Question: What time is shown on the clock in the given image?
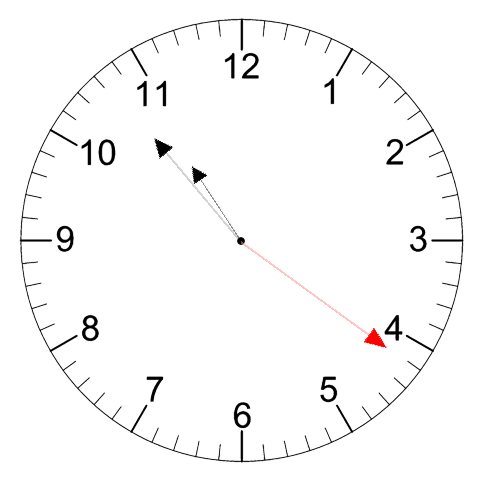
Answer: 10:53:21